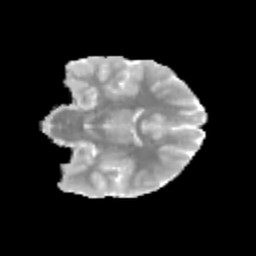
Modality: MD
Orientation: coronal
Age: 12
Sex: male
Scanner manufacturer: siemens
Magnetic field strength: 3 T
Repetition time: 3.8 s
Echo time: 0.07 s